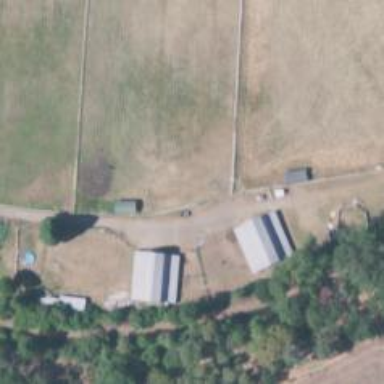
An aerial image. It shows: Stable.